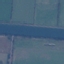
Land use / land cover class: River